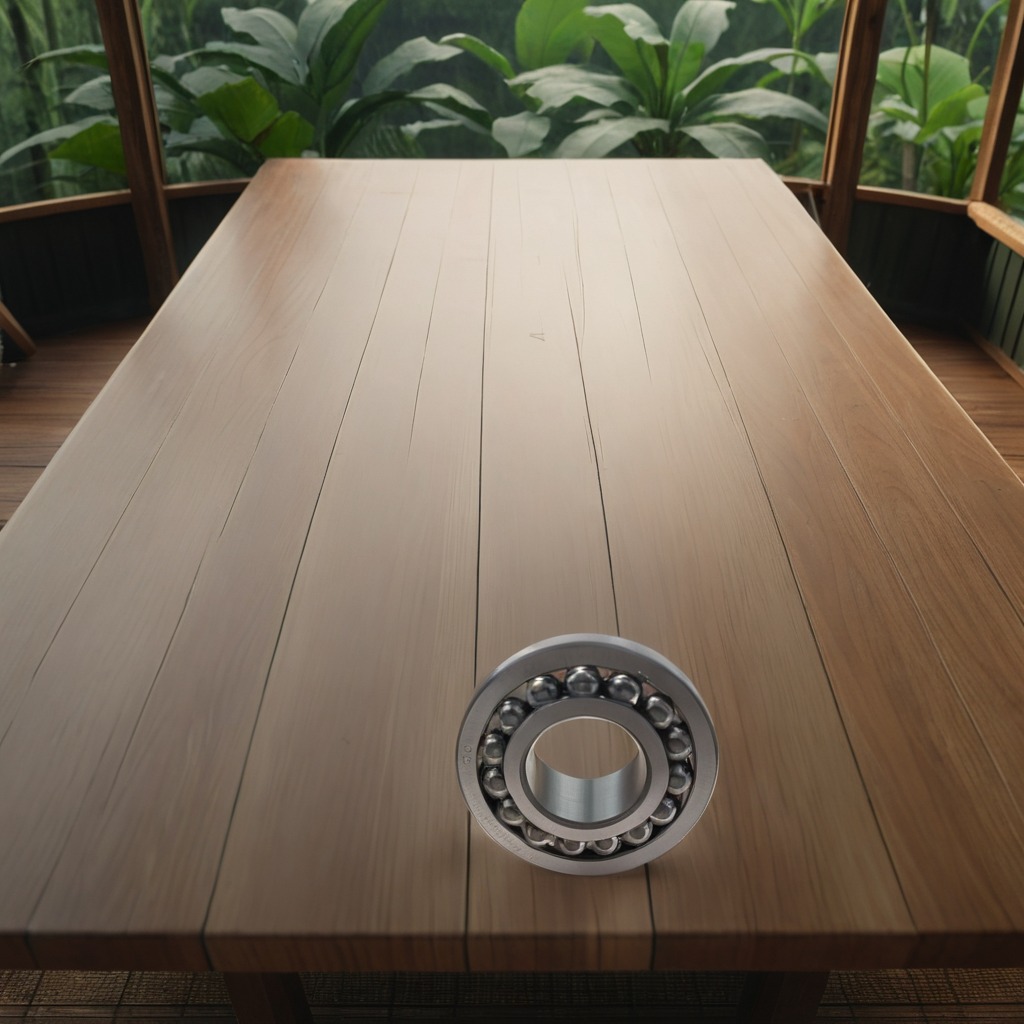
A metal ball bearing is lying on a wooden table.